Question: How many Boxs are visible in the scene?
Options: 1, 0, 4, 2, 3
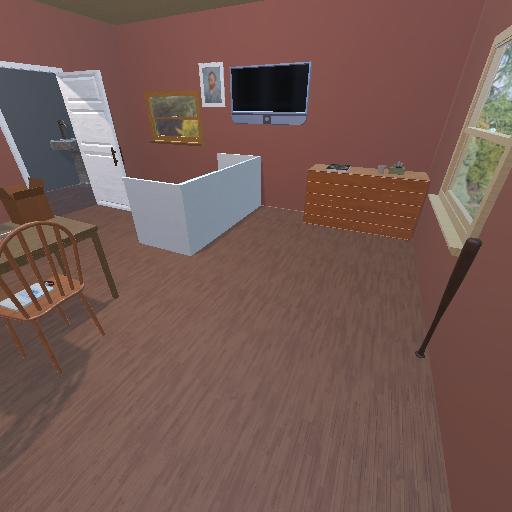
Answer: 1